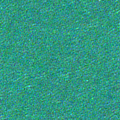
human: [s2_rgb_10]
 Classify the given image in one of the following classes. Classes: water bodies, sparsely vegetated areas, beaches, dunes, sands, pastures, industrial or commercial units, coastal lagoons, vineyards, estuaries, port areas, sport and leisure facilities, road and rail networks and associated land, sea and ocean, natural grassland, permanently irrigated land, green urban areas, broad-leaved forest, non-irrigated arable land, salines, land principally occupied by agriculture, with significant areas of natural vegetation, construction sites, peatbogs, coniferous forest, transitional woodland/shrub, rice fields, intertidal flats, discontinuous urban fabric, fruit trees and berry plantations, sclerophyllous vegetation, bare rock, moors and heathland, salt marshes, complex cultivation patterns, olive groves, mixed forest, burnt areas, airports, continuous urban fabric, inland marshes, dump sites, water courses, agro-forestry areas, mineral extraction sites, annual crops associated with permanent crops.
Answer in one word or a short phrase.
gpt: sea and ocean